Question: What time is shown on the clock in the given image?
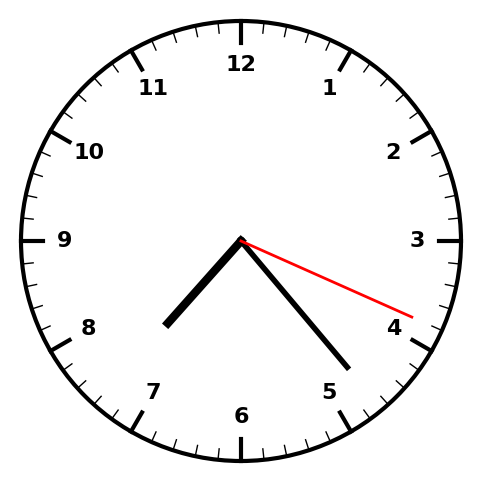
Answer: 07:23:19